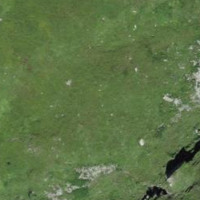
EUNIS habitat code: 23
Species observed at this site:
Aster alpinus